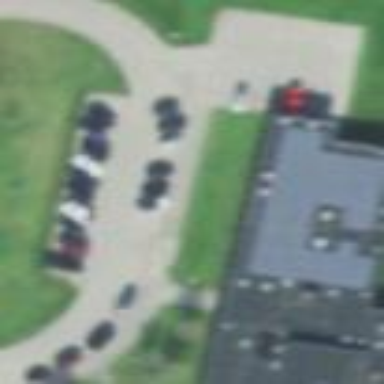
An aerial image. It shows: Parking area.